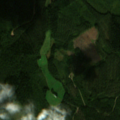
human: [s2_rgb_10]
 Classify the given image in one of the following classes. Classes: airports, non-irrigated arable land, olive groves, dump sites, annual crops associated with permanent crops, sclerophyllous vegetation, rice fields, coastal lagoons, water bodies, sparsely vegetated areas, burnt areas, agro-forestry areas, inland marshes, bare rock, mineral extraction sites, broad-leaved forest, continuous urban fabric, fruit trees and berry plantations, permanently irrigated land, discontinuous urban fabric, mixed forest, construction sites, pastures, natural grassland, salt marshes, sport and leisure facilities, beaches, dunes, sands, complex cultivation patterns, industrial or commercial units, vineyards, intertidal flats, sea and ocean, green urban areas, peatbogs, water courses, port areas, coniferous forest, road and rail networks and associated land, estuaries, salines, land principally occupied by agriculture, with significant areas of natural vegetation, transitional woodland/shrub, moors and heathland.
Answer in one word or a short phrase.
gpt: coniferous forest, mixed forest, transitional woodland/shrub